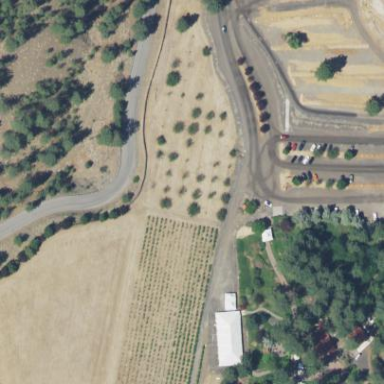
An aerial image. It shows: Orchard.